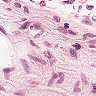
Metastatic tissue present: no